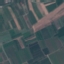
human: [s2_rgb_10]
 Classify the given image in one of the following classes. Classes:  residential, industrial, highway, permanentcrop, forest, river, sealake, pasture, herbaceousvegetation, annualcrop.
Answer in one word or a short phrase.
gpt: PermanentCrop